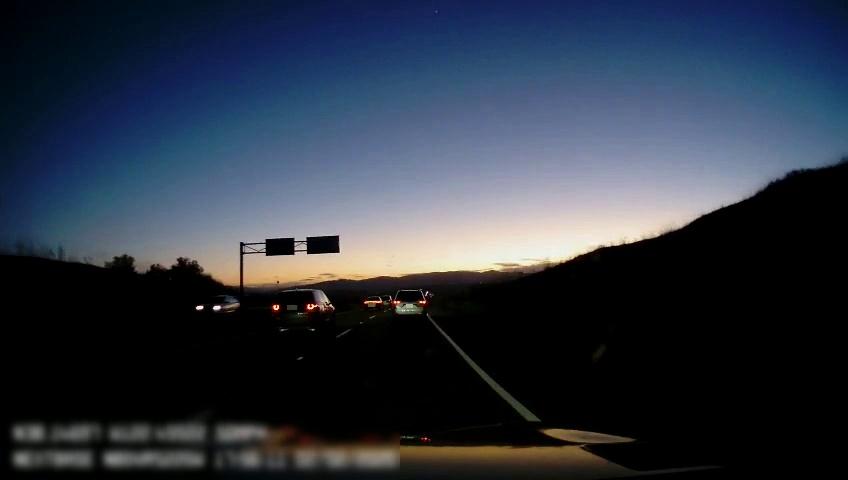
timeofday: Dusk/Dawn/Twilight
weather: Sunny
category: Drivable Space
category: Vehicles | Car
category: Vehicles | Car
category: Vehicles | SUV
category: Vehicles | SUV
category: Vehicles | Car
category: Lanes | Alternate Lane
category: Lanes | Current Lane
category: Lanes | Current Lane